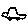
Label: car